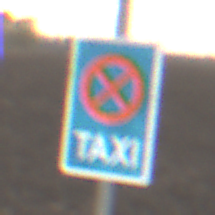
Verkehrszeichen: Taxenstand
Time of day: MorningAfternoon
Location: Outdoor (Nature)
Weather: Overcast
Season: NotSpecified
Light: Natural